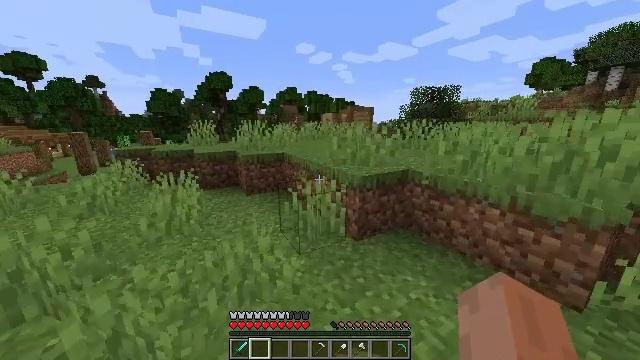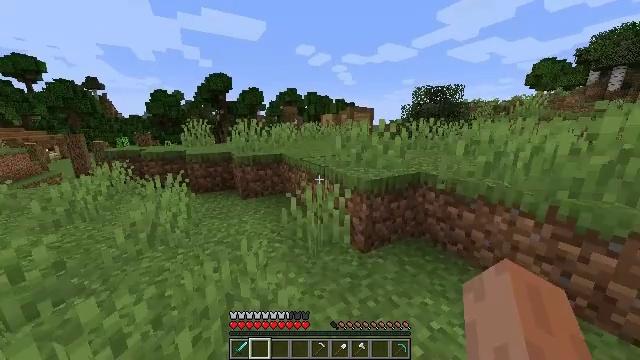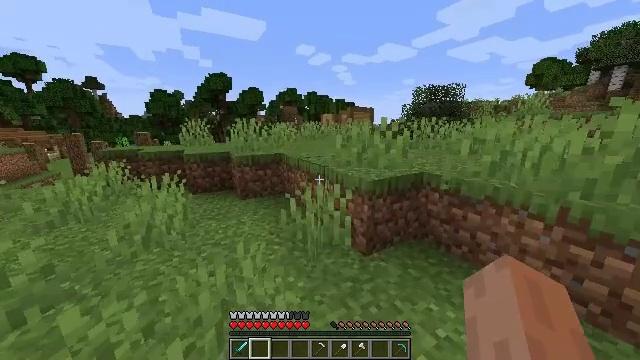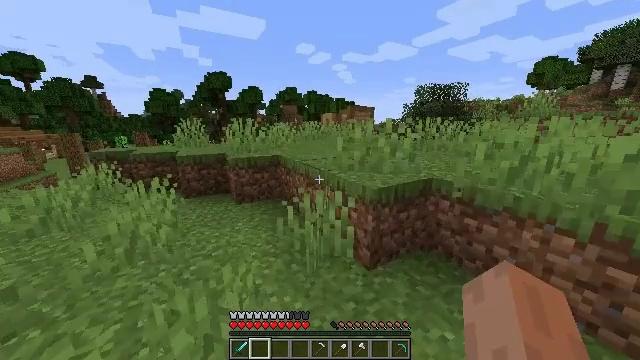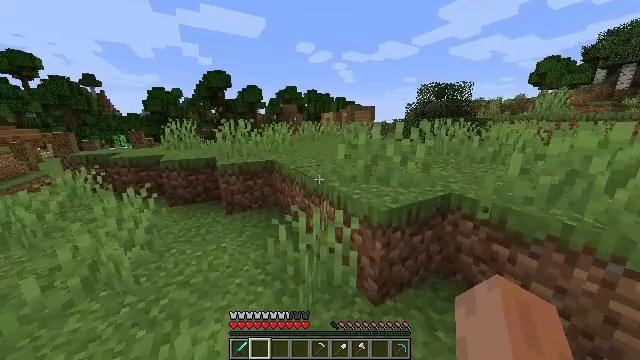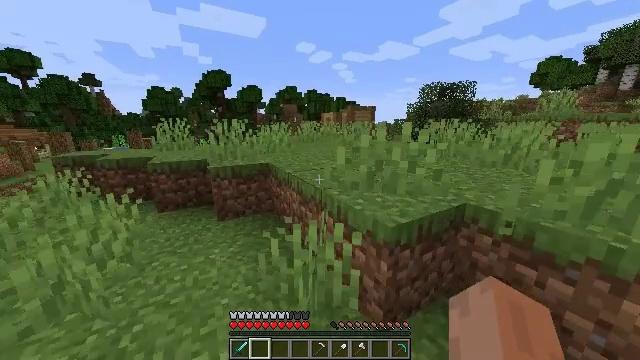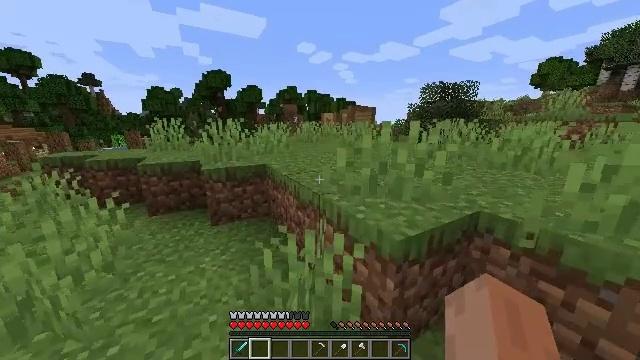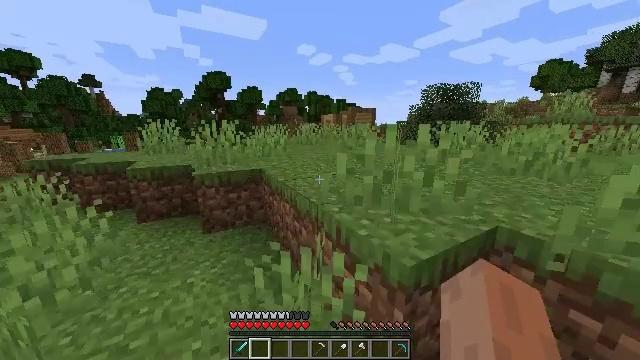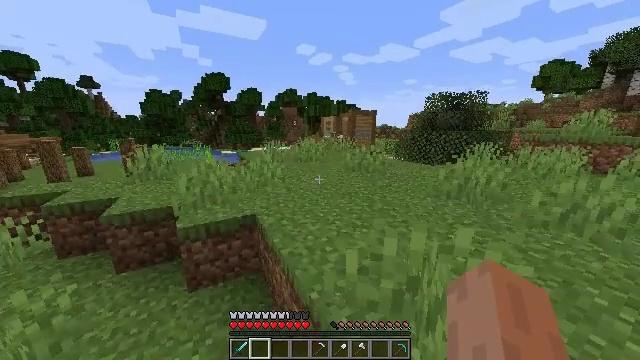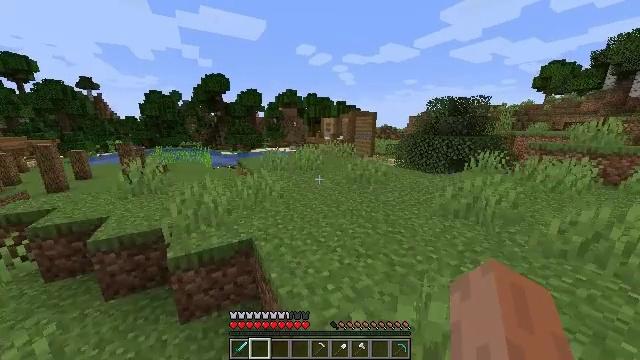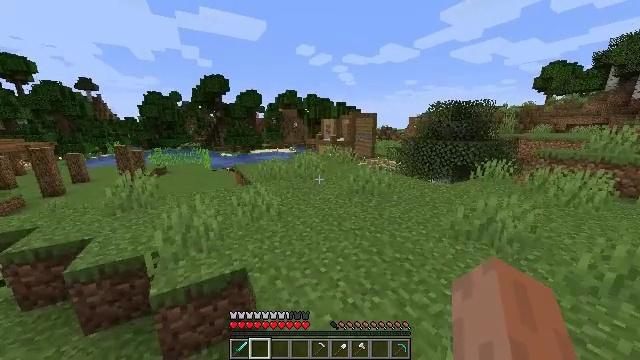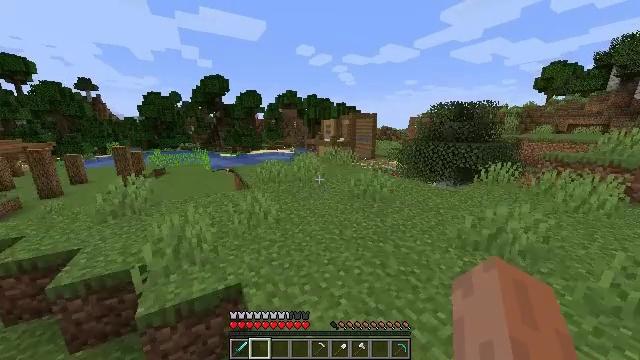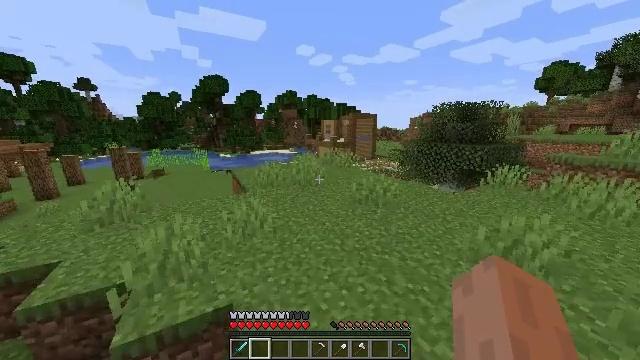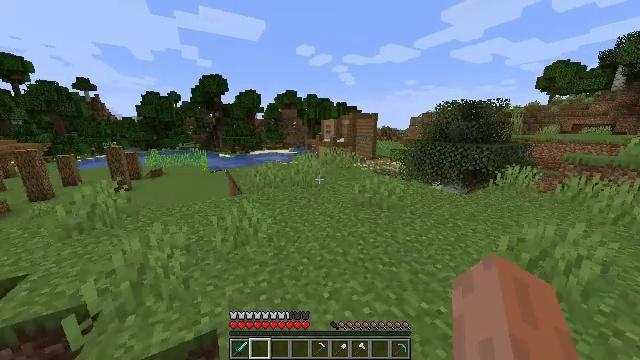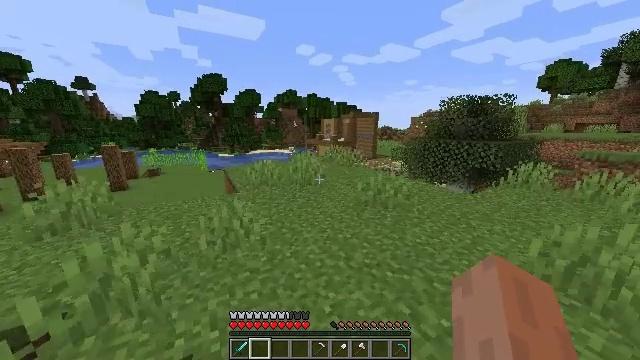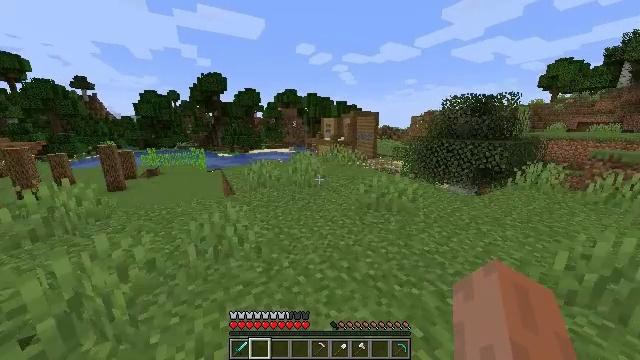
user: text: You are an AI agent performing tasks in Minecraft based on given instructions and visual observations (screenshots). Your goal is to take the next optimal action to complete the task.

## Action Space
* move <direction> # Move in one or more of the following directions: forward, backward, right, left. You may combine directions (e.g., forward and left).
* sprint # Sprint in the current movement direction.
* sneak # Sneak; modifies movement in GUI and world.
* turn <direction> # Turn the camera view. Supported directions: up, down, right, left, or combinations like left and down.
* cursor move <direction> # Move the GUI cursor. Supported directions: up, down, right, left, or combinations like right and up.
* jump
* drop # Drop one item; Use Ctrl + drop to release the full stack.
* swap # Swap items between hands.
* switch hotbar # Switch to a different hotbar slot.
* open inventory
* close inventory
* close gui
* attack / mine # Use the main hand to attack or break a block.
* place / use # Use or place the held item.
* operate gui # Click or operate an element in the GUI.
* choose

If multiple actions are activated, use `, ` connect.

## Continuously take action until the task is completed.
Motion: motion action
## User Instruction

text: Kill the cod.
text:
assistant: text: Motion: move forward
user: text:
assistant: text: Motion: move forward
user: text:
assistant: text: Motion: move forward
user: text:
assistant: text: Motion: move forward
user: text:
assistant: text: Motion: move forward
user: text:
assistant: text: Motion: move forward
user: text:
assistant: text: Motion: move forward, jump
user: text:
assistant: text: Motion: move forward, jump
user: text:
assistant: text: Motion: move forward, jump
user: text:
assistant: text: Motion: move forward, jump
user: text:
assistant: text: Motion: move forward, jump
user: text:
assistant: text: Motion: move forward, jump
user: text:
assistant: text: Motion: move forward, jump
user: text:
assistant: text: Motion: move forward, jump
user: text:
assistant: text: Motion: move forward, jump
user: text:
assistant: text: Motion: move forward, jump
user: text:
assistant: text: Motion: move forward
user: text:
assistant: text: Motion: move forward
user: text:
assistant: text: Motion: move forward, jump
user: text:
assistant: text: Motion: move forward, jump
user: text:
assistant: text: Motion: move forward, jump
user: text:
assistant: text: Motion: move forward, jump
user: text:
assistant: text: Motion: move forward, jump
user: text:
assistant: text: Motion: move forward, jump
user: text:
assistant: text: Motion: move forward, jump
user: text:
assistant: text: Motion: move forward, jump
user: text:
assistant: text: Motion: move forward, jump
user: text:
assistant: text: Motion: move forward, jump
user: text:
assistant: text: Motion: move forward, jump
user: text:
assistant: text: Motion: move forward